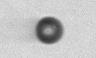
Label: bead